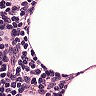
Metastatic tissue present: no